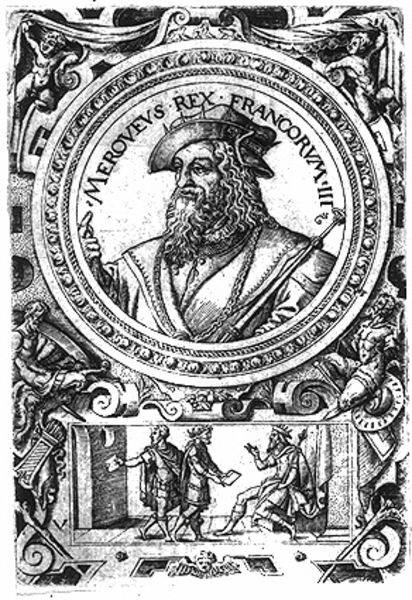
Titel: Bildnis von Frankenkönig Merovich
Künstler: Virgil Solis
Institution: (Seriendruck)
Schlagwörter: blätter, hand, mann, schatten, weiß, akte, menschen, sitzen, fenster, finger, frankreich, grau, haar, hut, licht, mund, männer, nase, profil, schwarz, szene, tür, zeichnung, blick, ornament, bart, hemd, mütze, augen, gesicht, kragen, rahmen, vollbart, bildnis, gelehrte, herr, portrait, porträt, gewand, haare, mantel, sitzend, personen, person, krone, locken, kreis, rund, stock, engel, holzschnitt, schrift, stab, kette, grafik, graphik, rand, figuren, friedrich, könig, thron, zeigefinger, ernst, inschrift, ornamente, knöpfe, dreiviertelprofil, buch, zettel, medaillon, druck, schnitt, radierung, stich, seite, illustration, schwarzweiß, text, herrscher, ritter, franz, mürrisch, wappen, voluten, wams, speer, trompeten, empfangen, siegel, putten, kupferstich, zepter, szepter, münze, latein, lateinisch, umschrift, protrait, boten, reis, seriendruck, herrschen, tab, untertanen, rex, engeö, francorum, merowinger, griesgrämig, enegl, meroveus, botn, merueus, omannomann, bollvart, bittschrift, merivevs